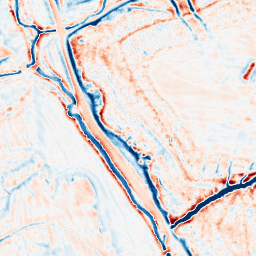
Category: edge_preserving
Decomposition family: bilateral
Decomposition parameters: d: 15
sigma_color: 150
sigma_space: 25
Upsampling method: bspline
Upsampling parameters: scale: 2
Upsampling scale: 2